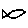
Label: fish